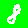
Digit: 8